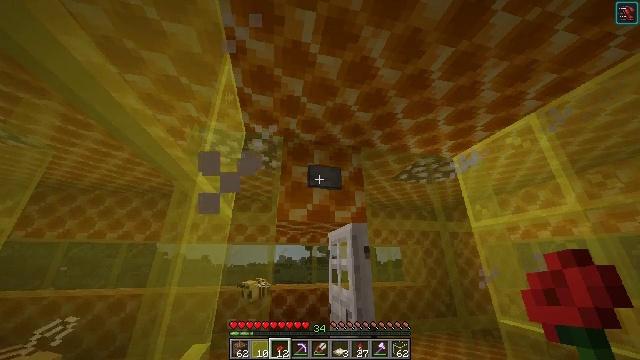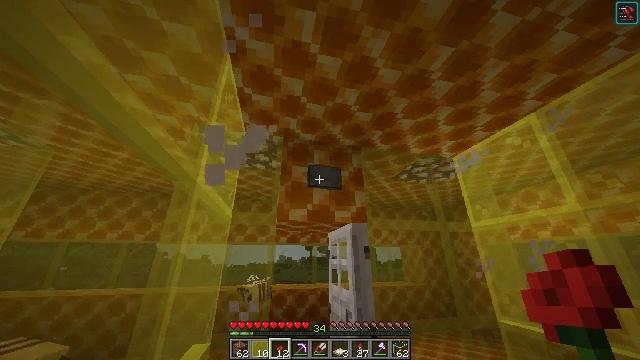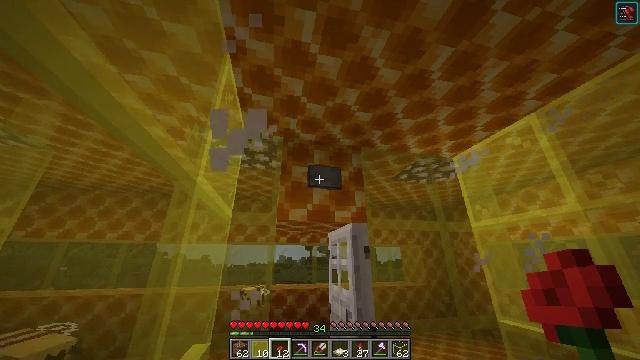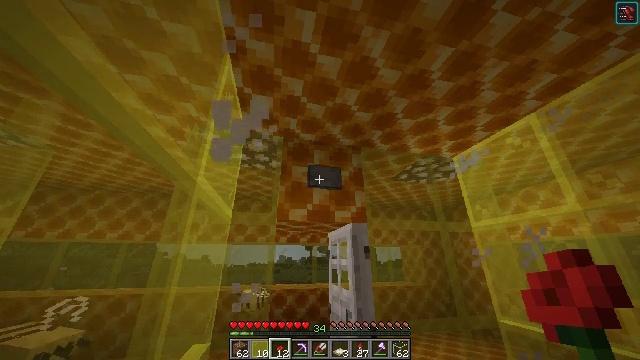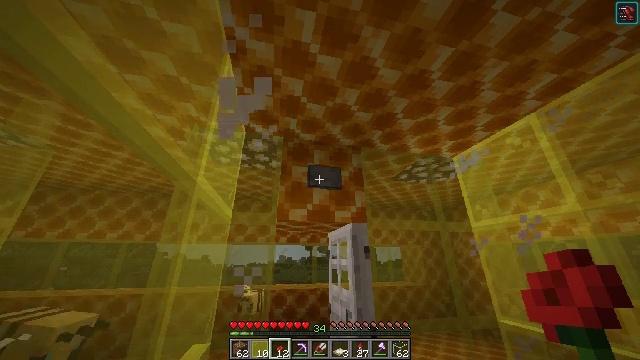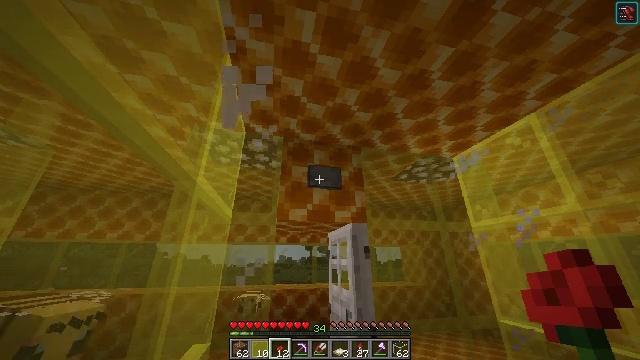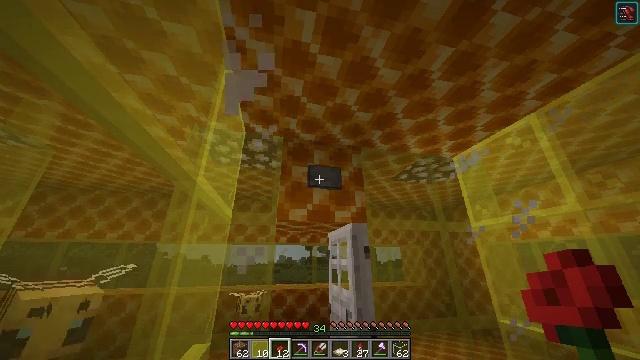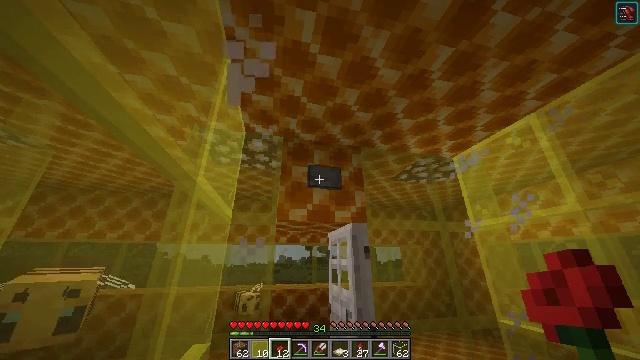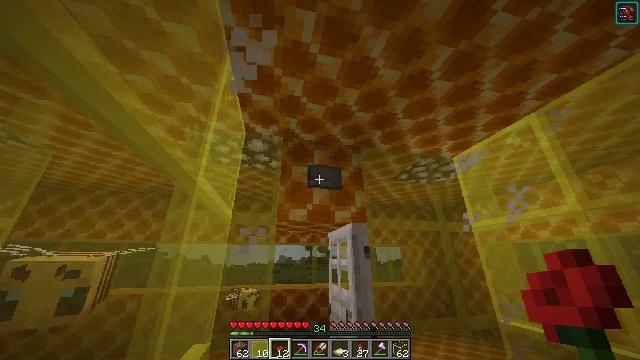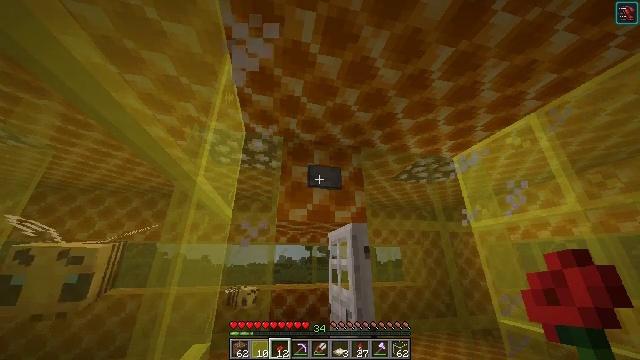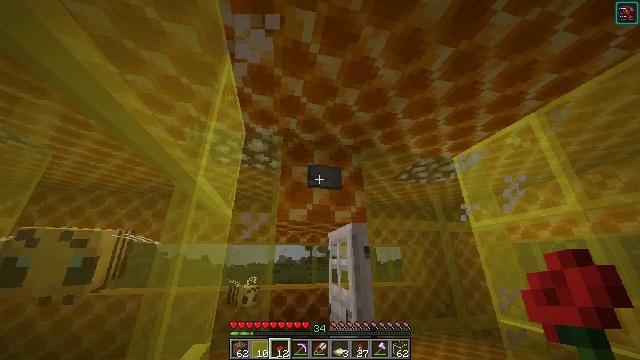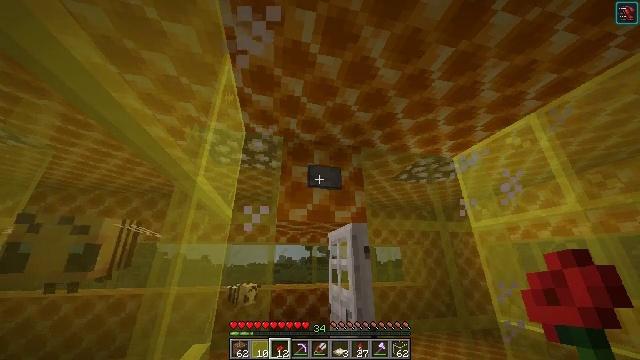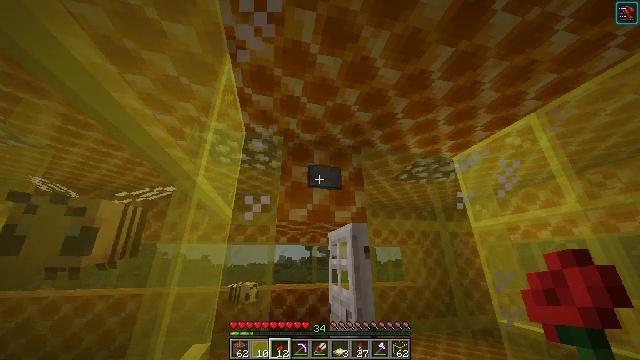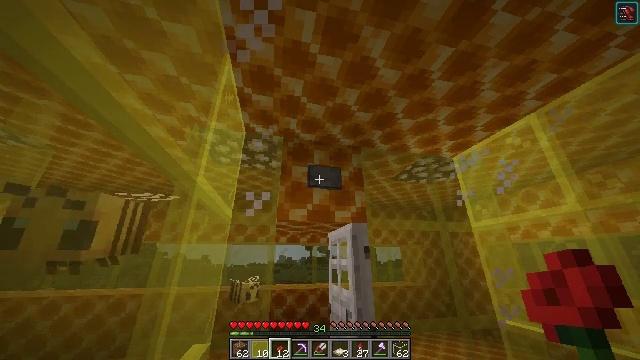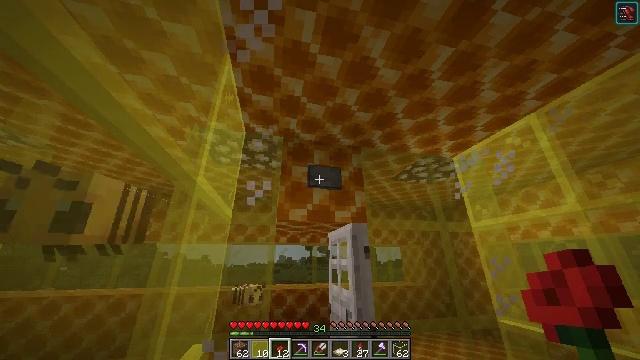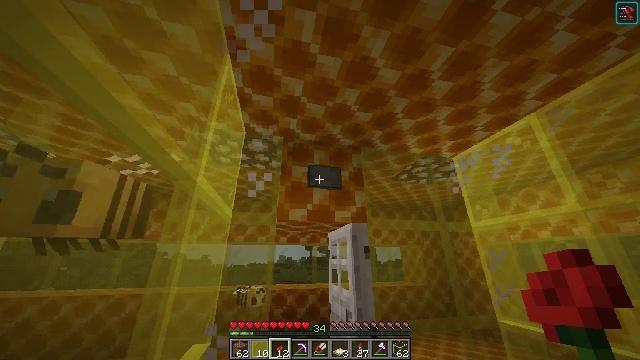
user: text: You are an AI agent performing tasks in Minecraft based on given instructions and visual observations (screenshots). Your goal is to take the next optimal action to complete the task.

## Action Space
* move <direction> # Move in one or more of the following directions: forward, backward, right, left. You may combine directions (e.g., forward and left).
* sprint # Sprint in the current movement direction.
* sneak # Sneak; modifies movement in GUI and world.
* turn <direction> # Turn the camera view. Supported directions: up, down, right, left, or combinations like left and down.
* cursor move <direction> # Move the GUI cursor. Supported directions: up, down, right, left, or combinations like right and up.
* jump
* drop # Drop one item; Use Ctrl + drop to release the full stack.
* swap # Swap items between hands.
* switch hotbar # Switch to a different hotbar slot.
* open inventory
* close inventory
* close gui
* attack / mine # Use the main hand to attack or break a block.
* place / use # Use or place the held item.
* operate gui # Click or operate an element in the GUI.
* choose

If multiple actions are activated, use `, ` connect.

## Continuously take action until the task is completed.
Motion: motion action
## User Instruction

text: Mine the yellow stained glass pane to remove it.
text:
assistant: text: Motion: use / place
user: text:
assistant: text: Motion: use / place
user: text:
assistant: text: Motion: no_op
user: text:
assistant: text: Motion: use / place
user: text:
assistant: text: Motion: use / place
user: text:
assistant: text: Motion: use / place
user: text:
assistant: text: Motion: use / place
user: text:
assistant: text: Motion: use / place
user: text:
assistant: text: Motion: use / place
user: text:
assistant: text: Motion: use / place
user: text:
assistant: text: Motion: use / place
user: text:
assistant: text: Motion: use / place
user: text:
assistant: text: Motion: use / place
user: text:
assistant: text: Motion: use / place
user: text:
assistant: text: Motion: use / place
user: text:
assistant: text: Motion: use / place
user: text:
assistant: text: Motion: use / place
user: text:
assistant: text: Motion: use / place
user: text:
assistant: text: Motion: use / place
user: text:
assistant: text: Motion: use / place
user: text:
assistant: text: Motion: use / place
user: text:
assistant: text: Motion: use / place
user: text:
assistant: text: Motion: use / place
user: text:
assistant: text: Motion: use / place
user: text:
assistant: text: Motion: use / place
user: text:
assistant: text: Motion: use / place
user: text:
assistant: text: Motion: use / place
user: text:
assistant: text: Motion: use / place
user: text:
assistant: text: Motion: use / place
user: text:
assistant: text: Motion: use / place